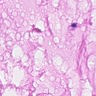
Metastatic tissue present: no